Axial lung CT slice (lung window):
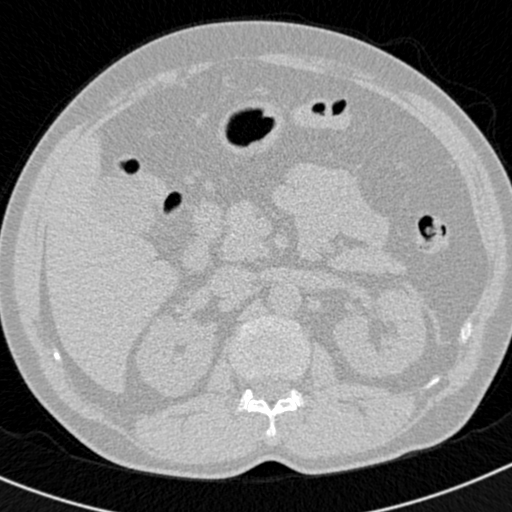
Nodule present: no